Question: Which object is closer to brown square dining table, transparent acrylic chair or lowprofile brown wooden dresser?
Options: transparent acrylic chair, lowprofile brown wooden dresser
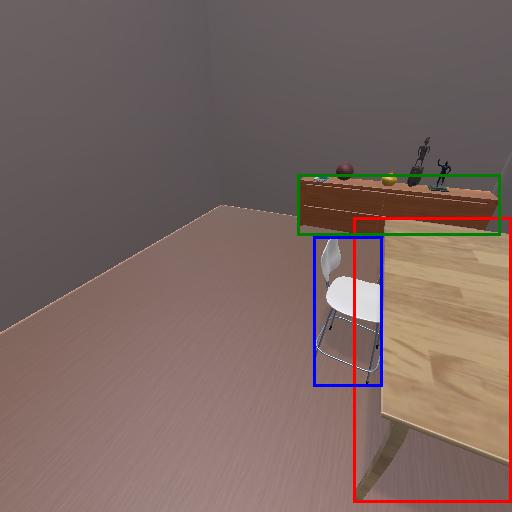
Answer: transparent acrylic chair